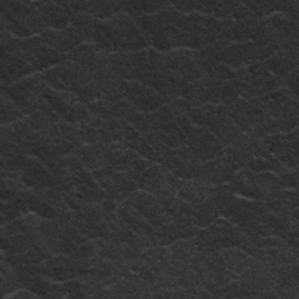
Label: frost